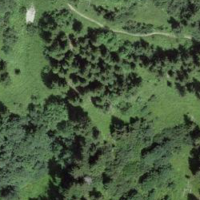
EUNIS habitat code: 41
Species observed at this site:
Cephalanthera longifolia